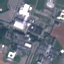
Label: Industrial